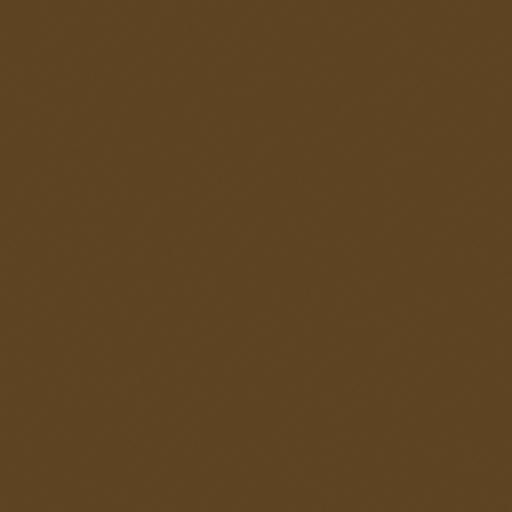
Tags: brown dark leather perforated smooth